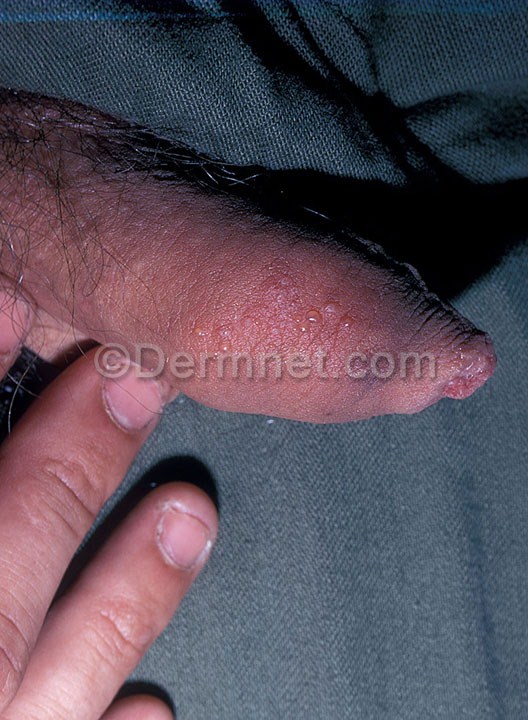
Disease: Herpes HPV and other STDs Photos